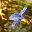
Label: 4